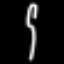
Label: fork